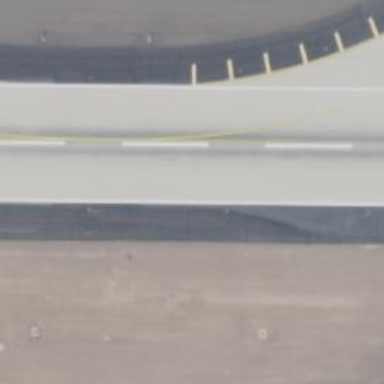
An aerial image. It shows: View of taxiway at the airport.